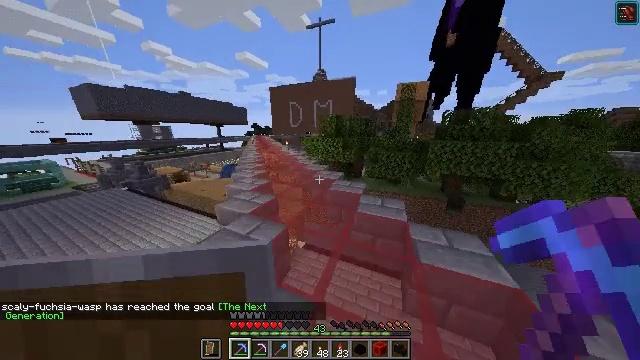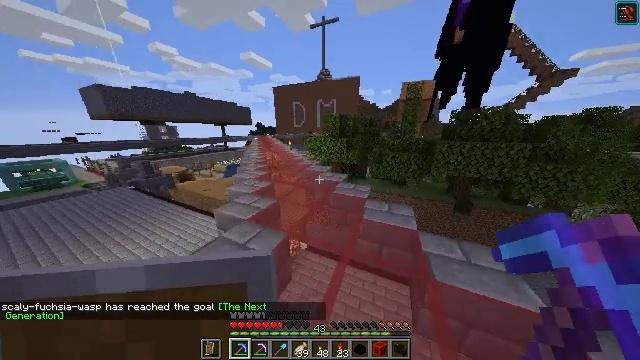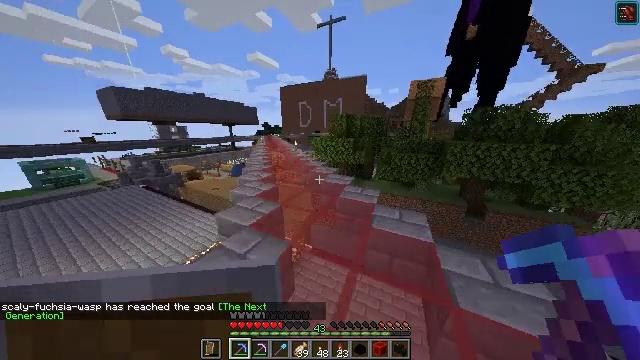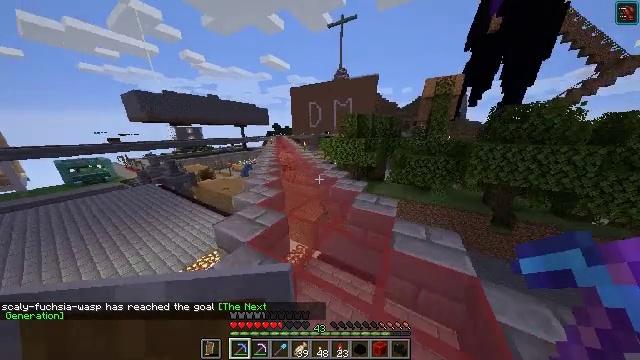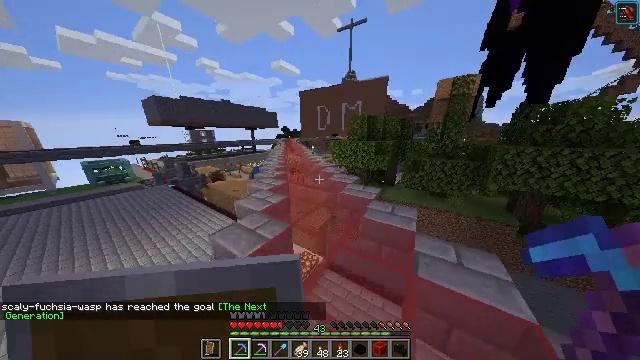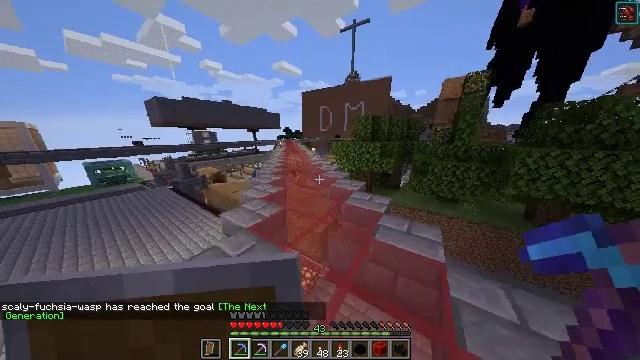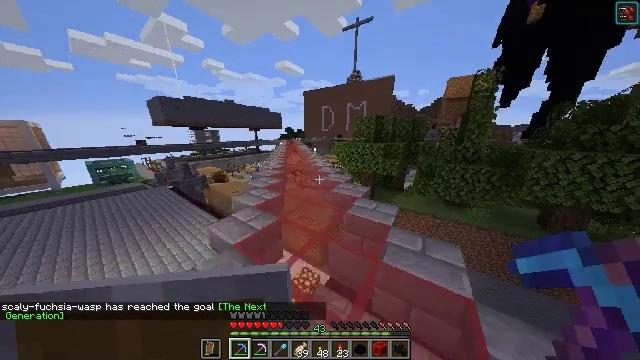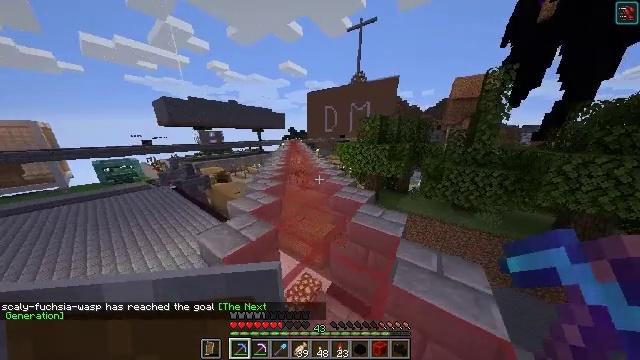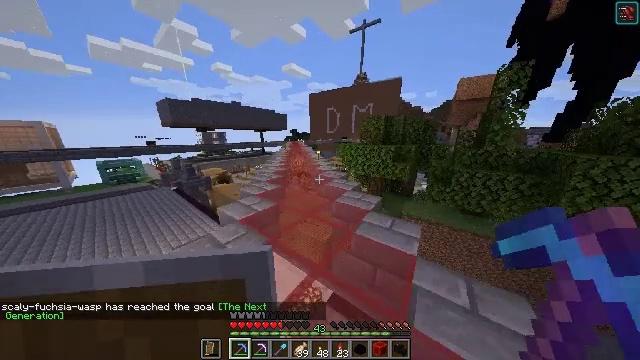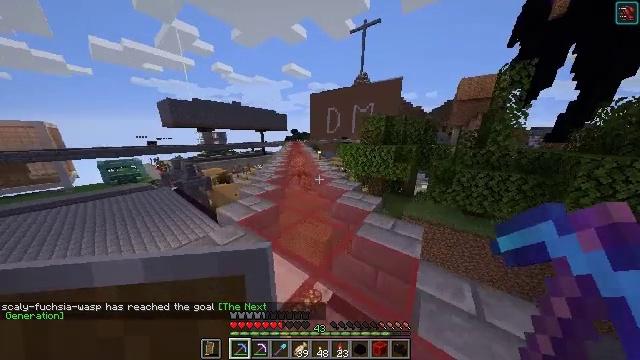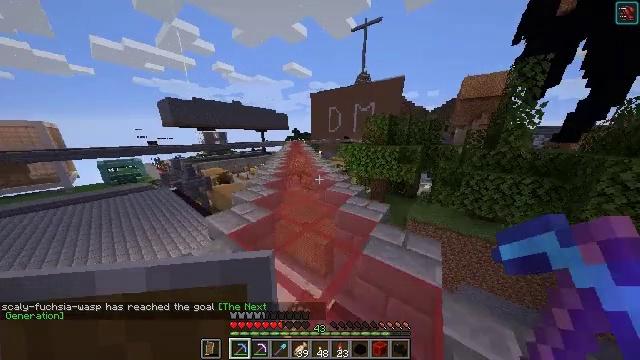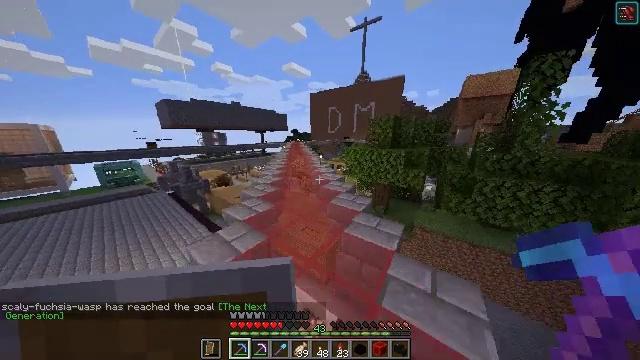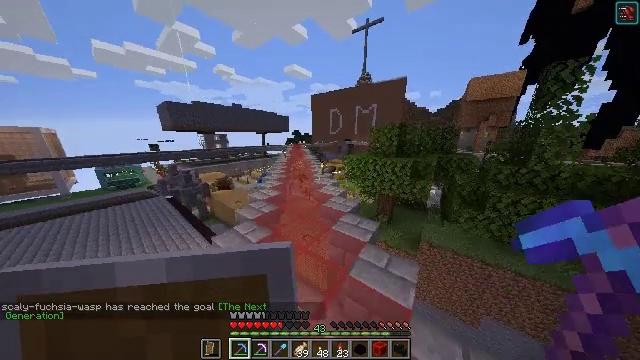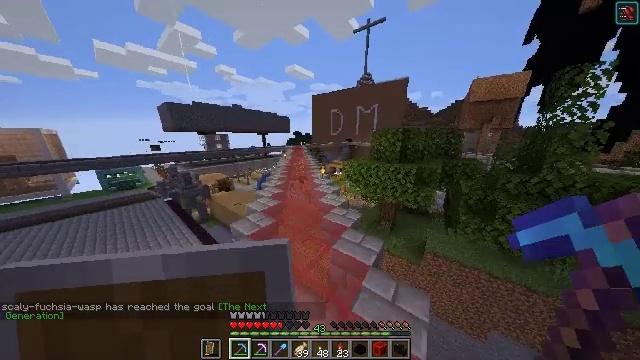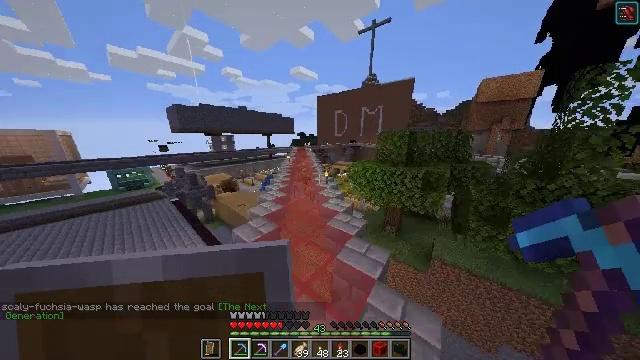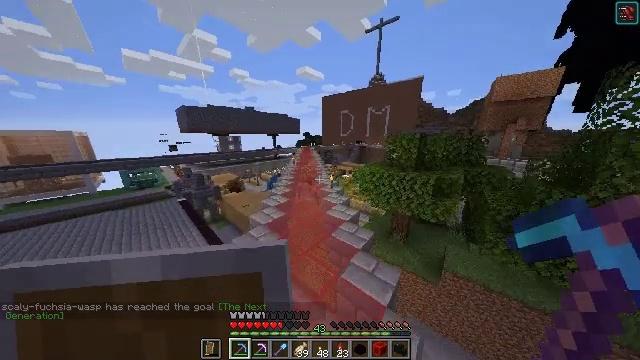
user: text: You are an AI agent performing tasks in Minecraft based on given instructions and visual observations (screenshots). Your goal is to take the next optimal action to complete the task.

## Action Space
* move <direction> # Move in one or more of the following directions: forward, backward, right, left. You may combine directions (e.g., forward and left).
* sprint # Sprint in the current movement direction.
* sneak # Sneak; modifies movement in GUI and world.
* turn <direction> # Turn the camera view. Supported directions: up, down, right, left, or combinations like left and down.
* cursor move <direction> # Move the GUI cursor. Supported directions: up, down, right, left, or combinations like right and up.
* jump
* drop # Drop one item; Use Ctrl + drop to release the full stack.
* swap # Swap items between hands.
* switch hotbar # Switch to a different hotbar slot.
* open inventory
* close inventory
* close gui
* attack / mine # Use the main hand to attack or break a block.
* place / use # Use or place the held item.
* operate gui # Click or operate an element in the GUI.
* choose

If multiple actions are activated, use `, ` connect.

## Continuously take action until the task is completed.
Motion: motion action
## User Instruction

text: Remove the dragon head decoration from the wall.
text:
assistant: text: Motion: move forward, turn left
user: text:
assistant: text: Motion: move forward, turn left
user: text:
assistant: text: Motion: move forward, turn left
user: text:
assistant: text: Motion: move forward, turn left
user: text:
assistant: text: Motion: move forward
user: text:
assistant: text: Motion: move forward
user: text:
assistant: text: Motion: move forward, turn left
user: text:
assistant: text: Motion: move forward
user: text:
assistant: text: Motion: move forward
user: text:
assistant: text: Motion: move forward
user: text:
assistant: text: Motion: move forward, jump
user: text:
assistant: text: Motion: move forward, jump
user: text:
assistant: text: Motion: move forward, jump
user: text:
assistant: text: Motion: move forward, turn left, jump
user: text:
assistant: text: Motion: move forward, turn left, jump
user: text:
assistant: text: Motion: move forward, turn left, jump
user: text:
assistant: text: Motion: move forward, turn left, jump
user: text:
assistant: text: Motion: move forward, jump
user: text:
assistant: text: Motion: move forward
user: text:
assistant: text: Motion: move forward
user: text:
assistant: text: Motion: move forward
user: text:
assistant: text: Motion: move forward
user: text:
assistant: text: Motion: move forward
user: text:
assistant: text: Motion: move forward
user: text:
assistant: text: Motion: move forward
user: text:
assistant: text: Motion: move forward
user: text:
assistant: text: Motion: move forward
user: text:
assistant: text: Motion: move forward
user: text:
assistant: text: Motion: move forward
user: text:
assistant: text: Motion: move forward